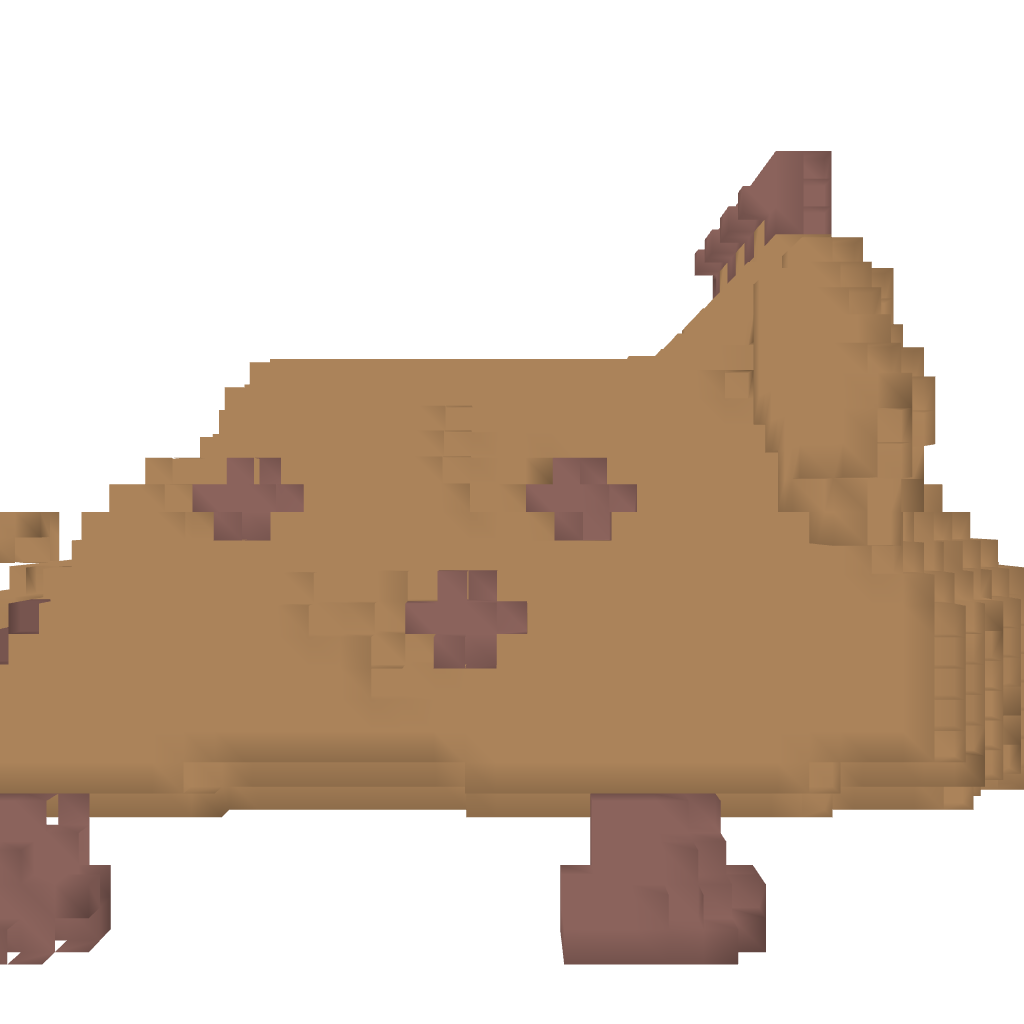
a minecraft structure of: Puppy PillowPet good quality